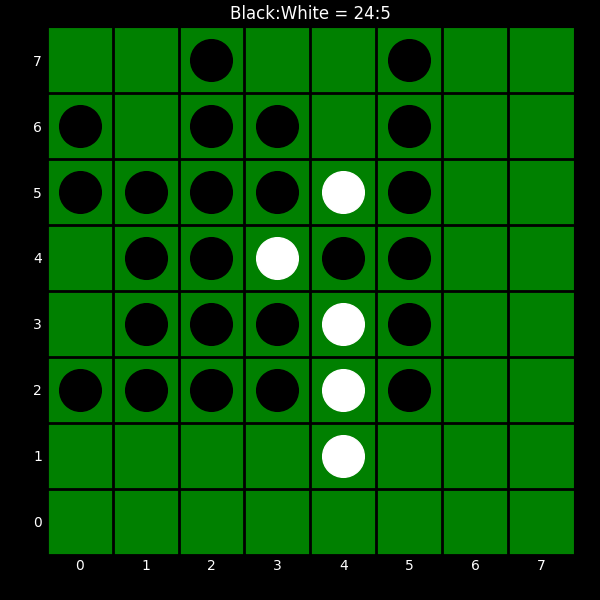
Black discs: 24
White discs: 5